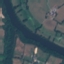
Land use / land cover: River